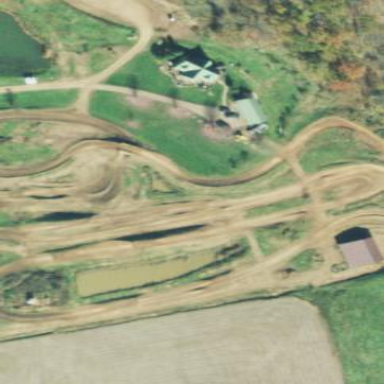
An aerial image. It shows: Motocross raceway.